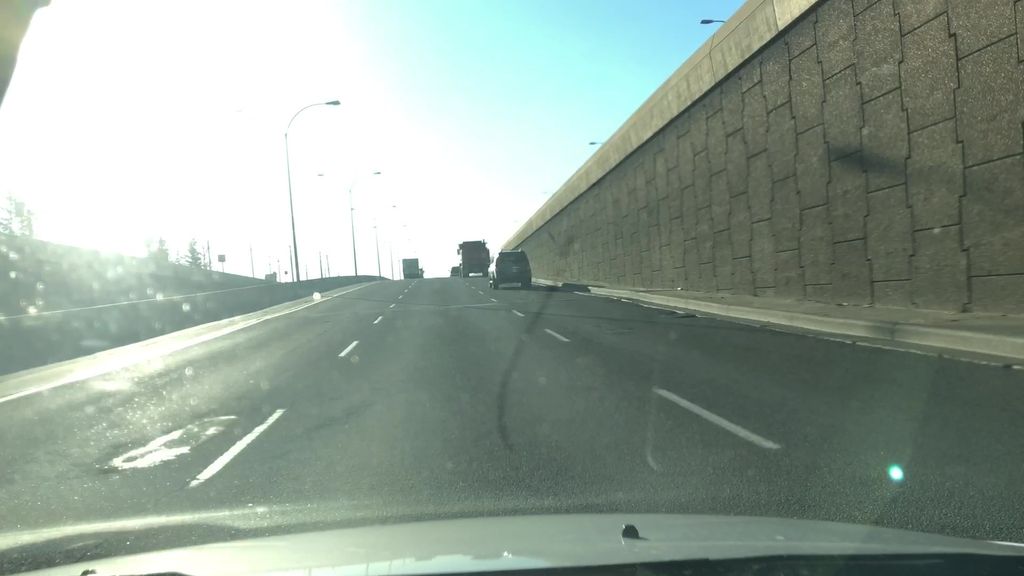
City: edmonton